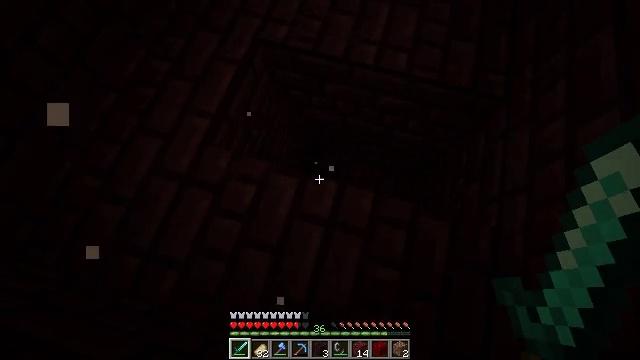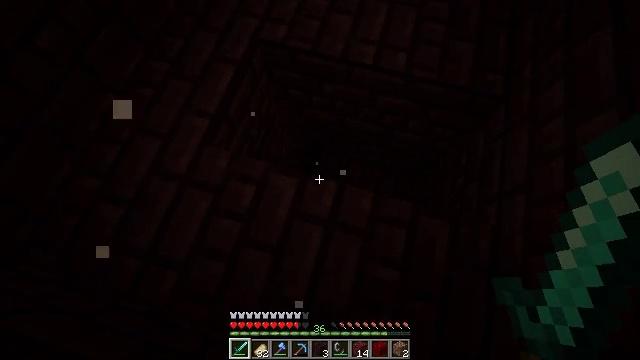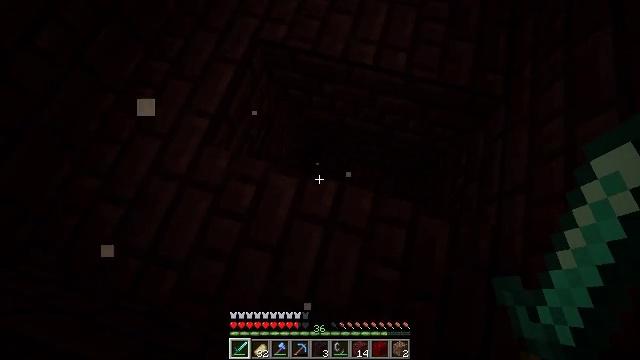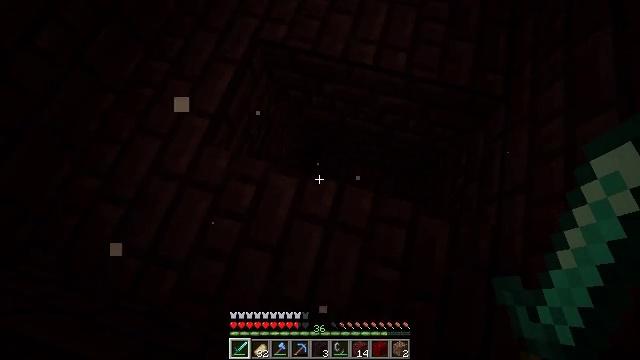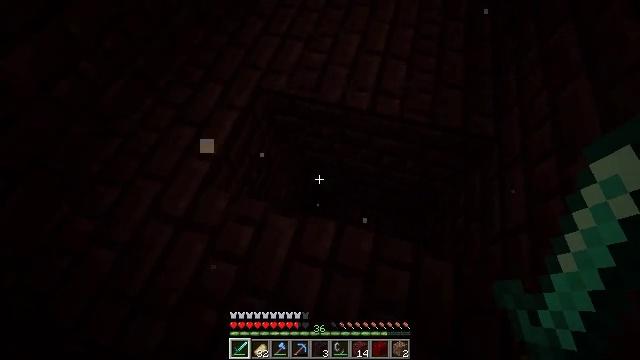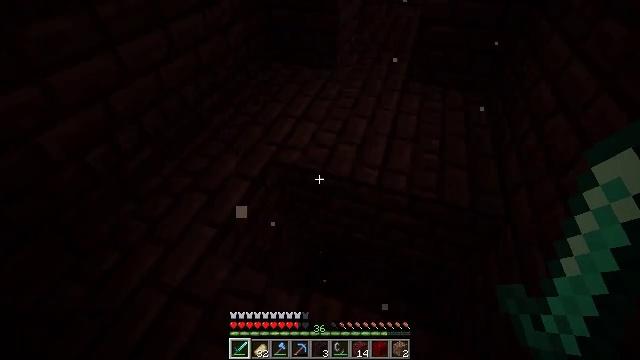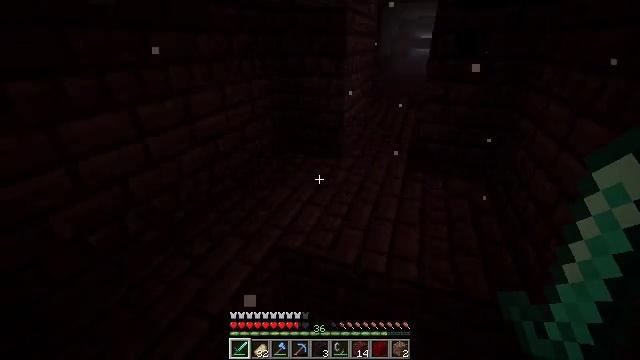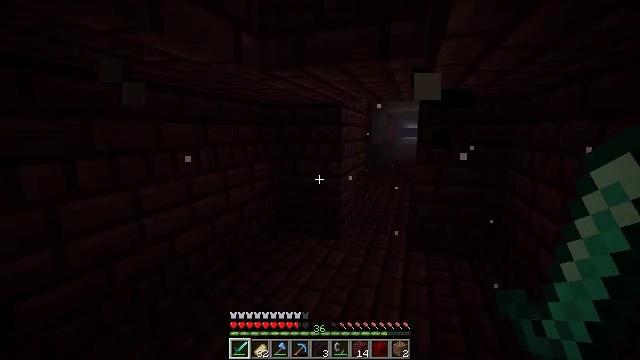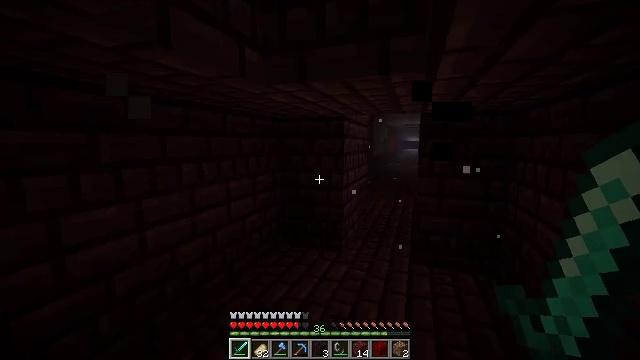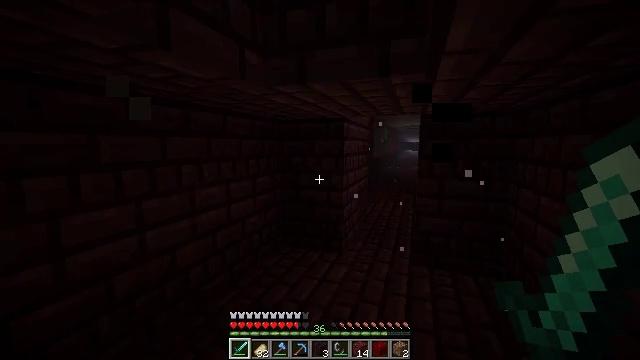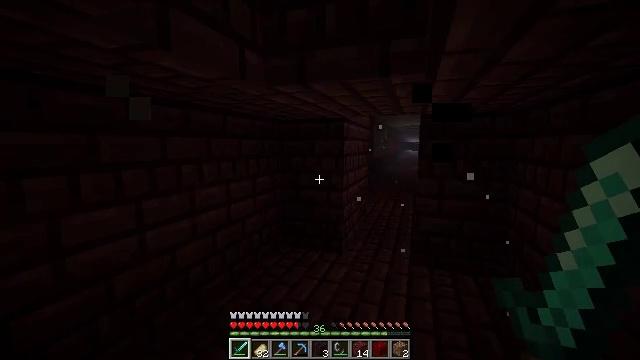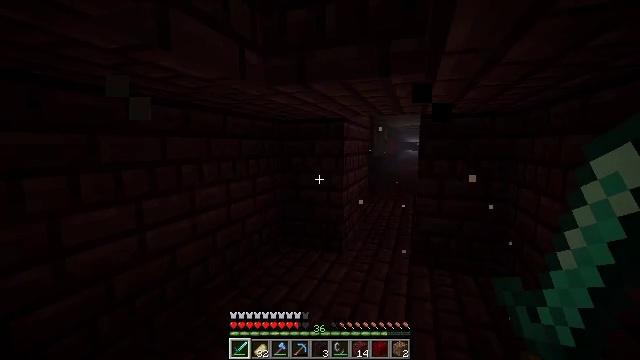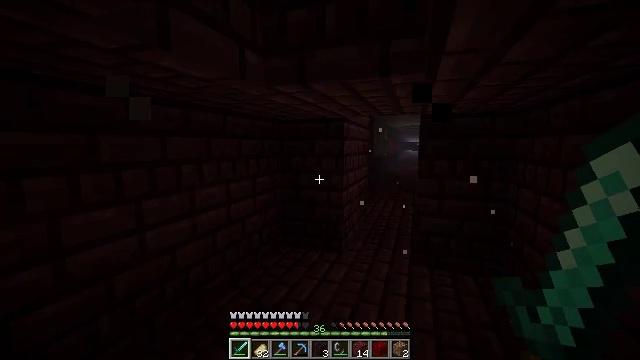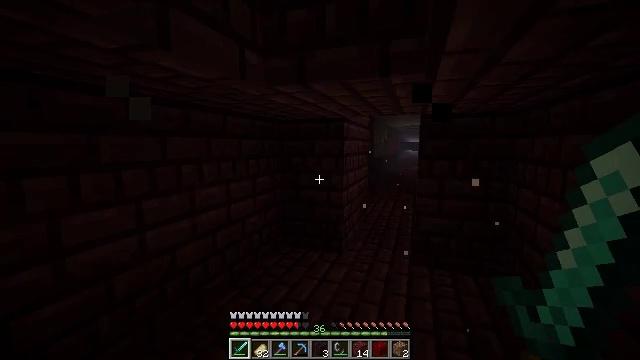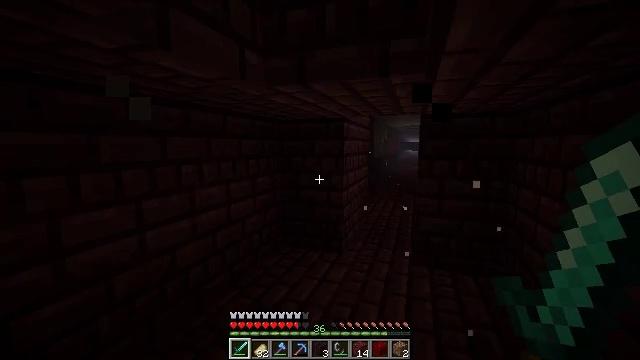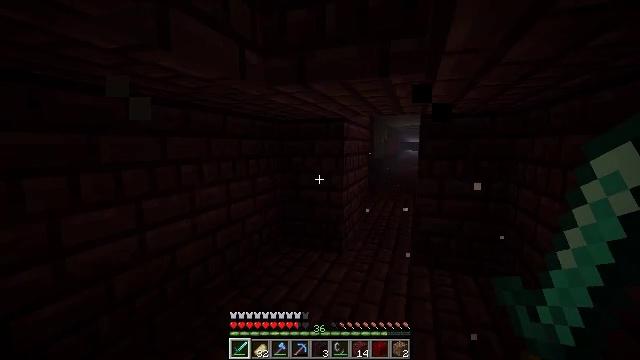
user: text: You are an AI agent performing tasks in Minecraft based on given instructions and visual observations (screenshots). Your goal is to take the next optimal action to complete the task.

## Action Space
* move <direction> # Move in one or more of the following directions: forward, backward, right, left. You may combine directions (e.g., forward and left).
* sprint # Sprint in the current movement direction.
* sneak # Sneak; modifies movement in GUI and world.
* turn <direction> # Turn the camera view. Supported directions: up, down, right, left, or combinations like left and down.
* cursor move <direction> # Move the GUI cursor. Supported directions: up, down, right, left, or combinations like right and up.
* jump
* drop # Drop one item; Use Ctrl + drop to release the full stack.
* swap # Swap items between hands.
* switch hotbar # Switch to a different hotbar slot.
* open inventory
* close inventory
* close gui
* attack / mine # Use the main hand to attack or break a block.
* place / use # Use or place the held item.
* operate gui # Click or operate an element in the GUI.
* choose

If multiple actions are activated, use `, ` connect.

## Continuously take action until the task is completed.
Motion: motion action
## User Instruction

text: Make a brewing stand with blaze rod and cobblestones.
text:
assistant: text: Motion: no_op
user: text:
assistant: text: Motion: no_op
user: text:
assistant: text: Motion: no_op
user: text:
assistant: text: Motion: turn up
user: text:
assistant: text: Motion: turn left and up
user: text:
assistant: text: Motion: turn left and up
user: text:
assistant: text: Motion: turn up
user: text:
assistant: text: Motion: turn up
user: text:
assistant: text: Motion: no_op
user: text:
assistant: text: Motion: no_op
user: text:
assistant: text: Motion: no_op
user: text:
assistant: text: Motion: no_op
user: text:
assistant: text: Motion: no_op
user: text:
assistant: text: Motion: no_op
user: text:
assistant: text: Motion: no_op
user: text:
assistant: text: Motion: no_op
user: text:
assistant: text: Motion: open inventory
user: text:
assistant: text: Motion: open inventory
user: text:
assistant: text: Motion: open inventory
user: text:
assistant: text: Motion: cursor move right
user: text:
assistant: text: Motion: cursor move right
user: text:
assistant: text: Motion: cursor move right and down
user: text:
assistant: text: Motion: cursor move right and down
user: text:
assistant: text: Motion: no_op
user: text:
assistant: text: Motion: no_op
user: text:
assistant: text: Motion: no_op
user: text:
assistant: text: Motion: no_op
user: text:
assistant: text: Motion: no_op
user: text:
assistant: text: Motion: no_op
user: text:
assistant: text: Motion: no_op